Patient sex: F
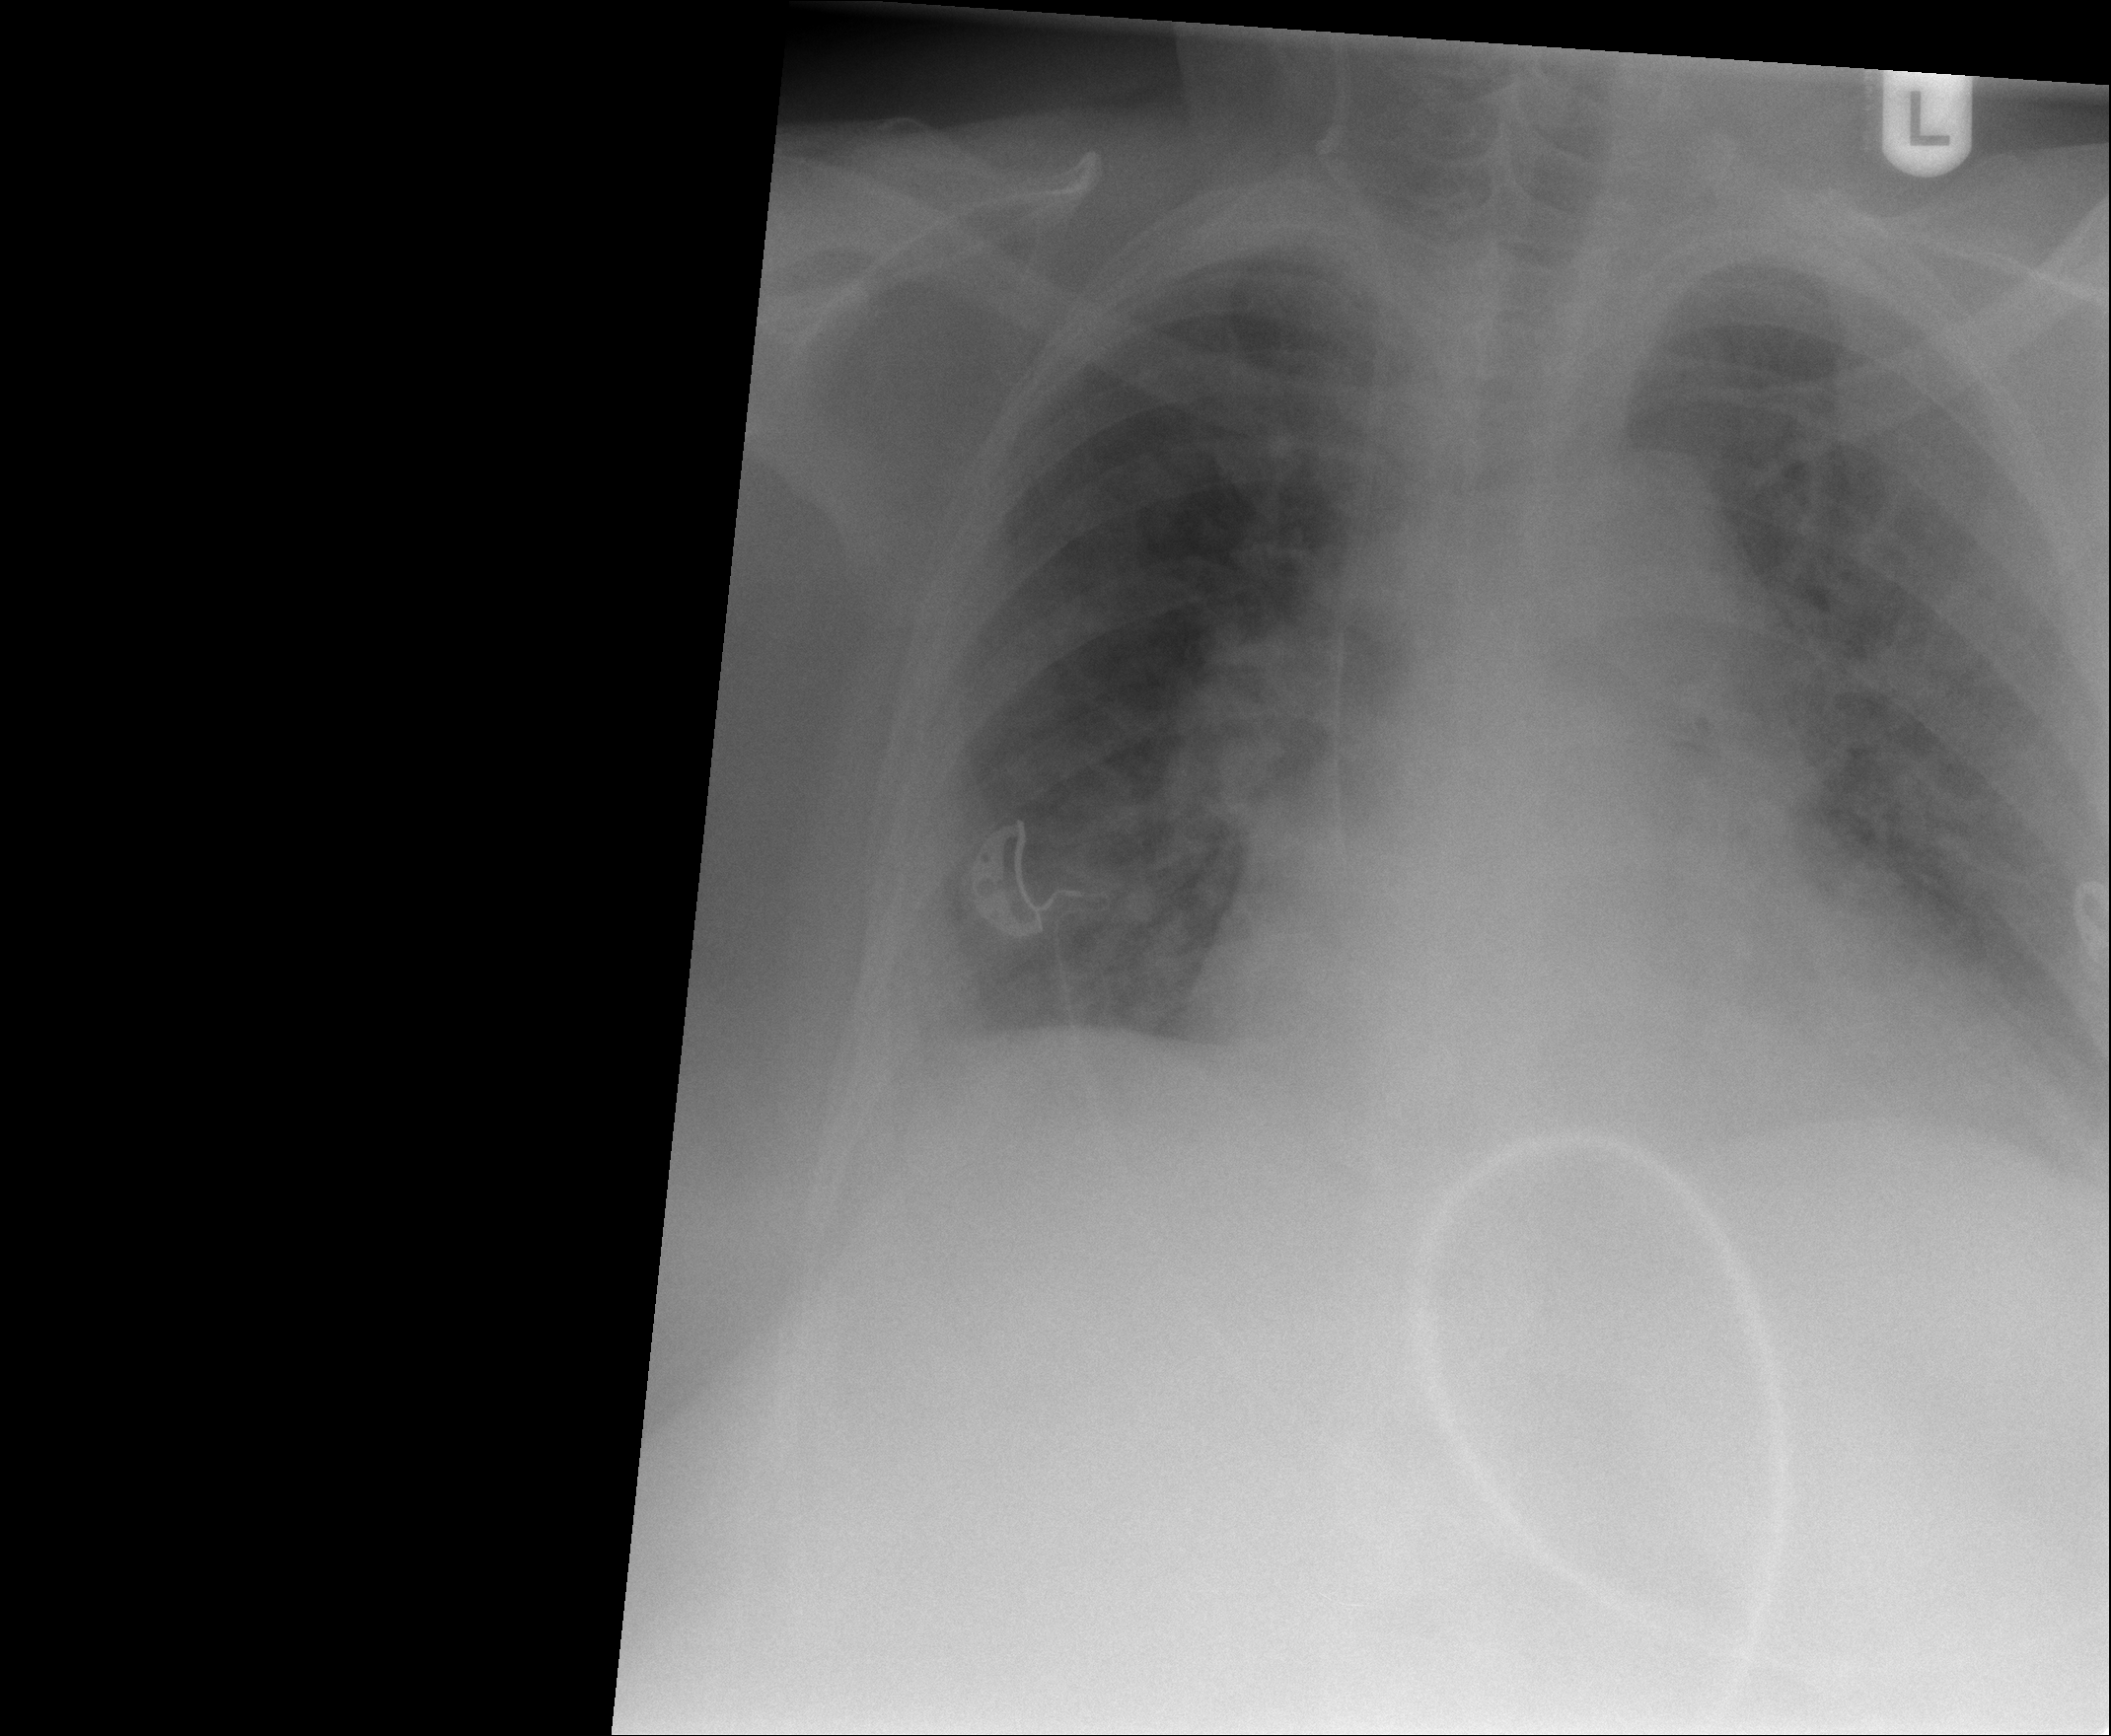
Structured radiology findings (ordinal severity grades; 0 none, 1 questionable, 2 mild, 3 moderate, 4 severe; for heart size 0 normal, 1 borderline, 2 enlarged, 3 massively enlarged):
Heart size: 2
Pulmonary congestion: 2
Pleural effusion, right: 0
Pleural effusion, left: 0
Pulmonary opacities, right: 2
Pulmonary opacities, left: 0
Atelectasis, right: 2
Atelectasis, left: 0